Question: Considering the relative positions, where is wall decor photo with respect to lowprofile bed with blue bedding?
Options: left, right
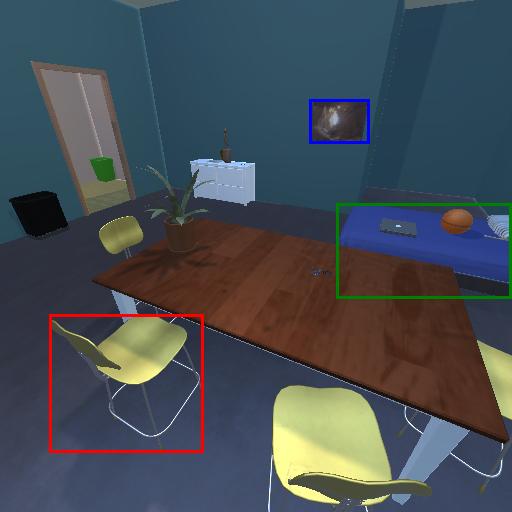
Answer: left